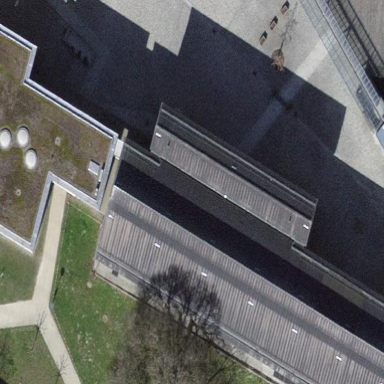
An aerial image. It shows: School building.